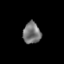
Tissue: lung
Cell type: Epithelial cells
Senescence score: 0.2347
Nuclear area (px): 374
Mean DAPI intensity: 117.845